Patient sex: M
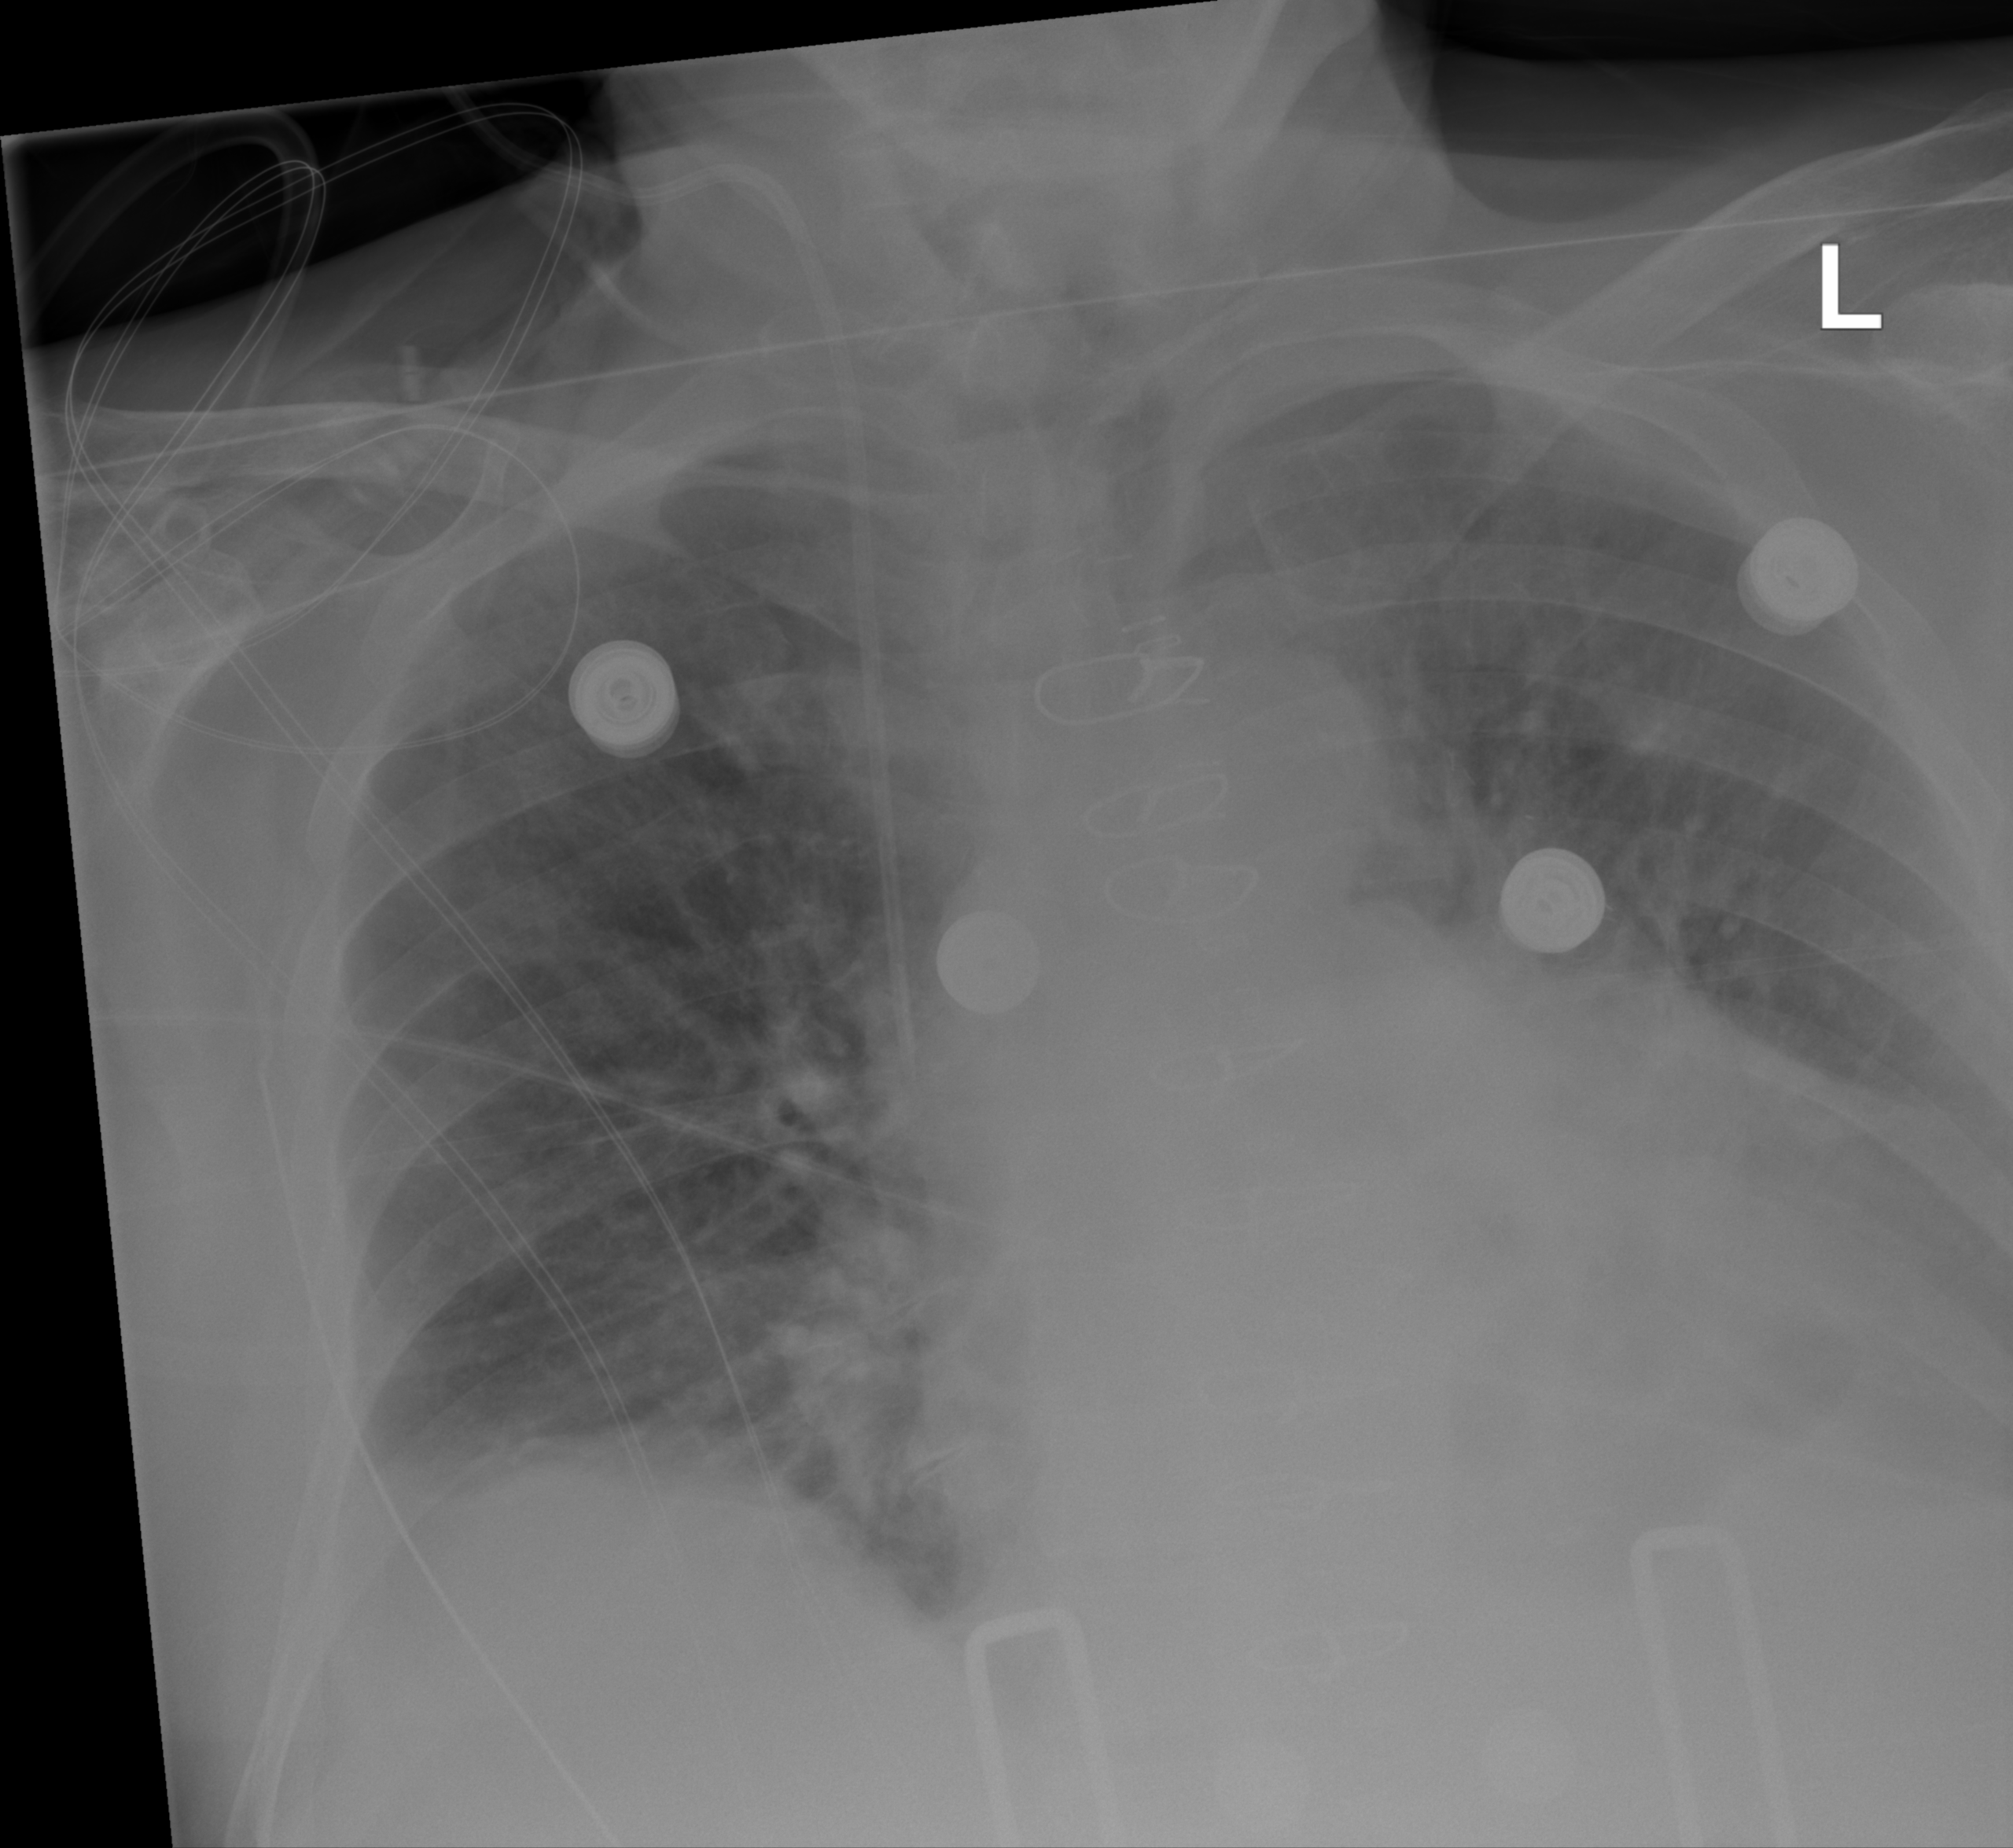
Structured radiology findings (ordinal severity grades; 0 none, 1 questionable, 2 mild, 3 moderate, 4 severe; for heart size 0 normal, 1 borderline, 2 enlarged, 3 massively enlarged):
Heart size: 2
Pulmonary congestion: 2
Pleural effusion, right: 2
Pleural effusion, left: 2
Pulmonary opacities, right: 2
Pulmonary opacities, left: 2
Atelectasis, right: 2
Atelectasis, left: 2